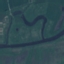
Land use / land cover: River